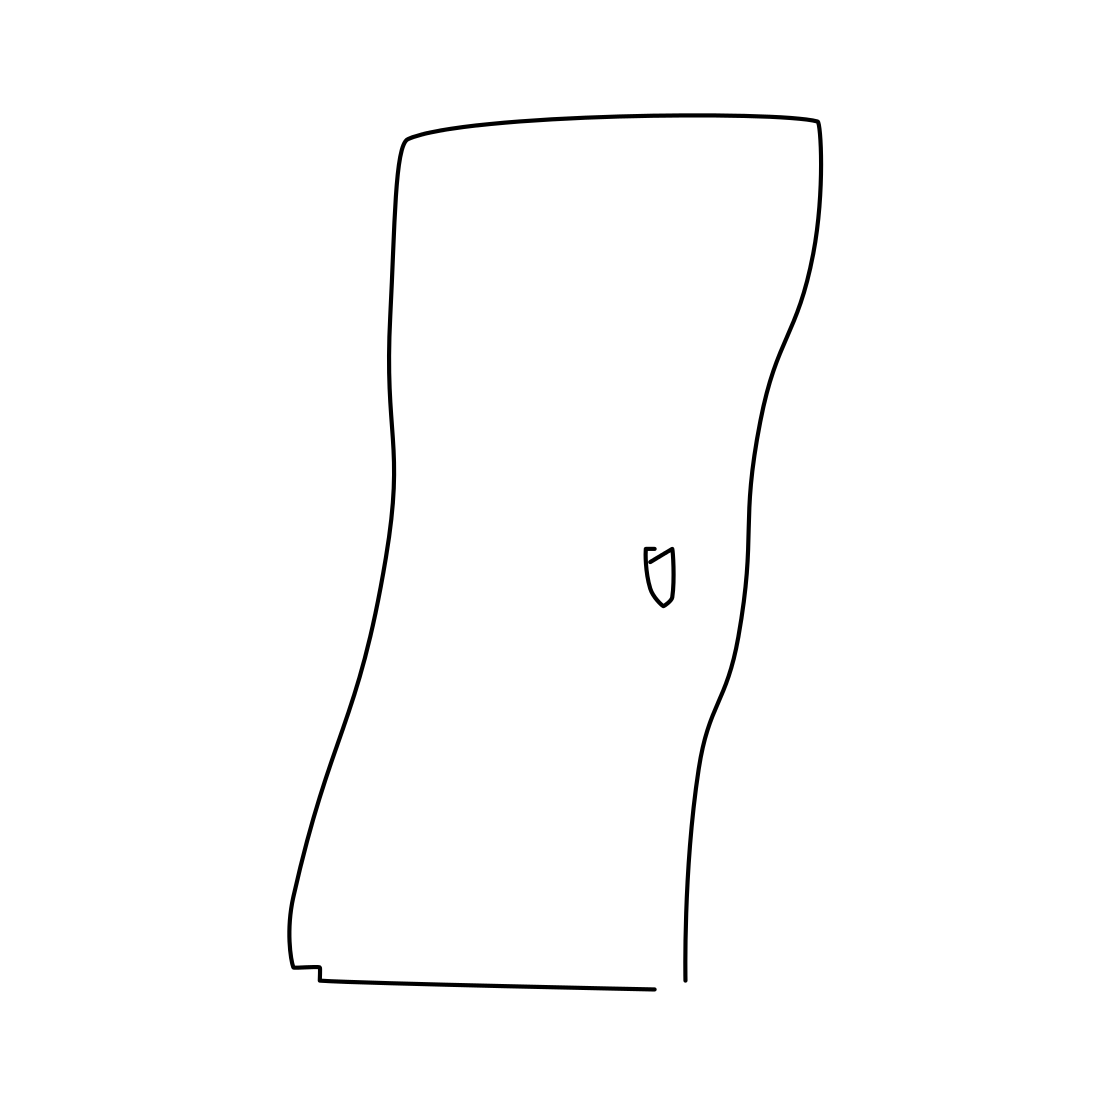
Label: door